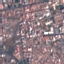
Label: Residential